Field crop: maize
Growth stage: 2
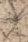
Species: salsola